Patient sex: F
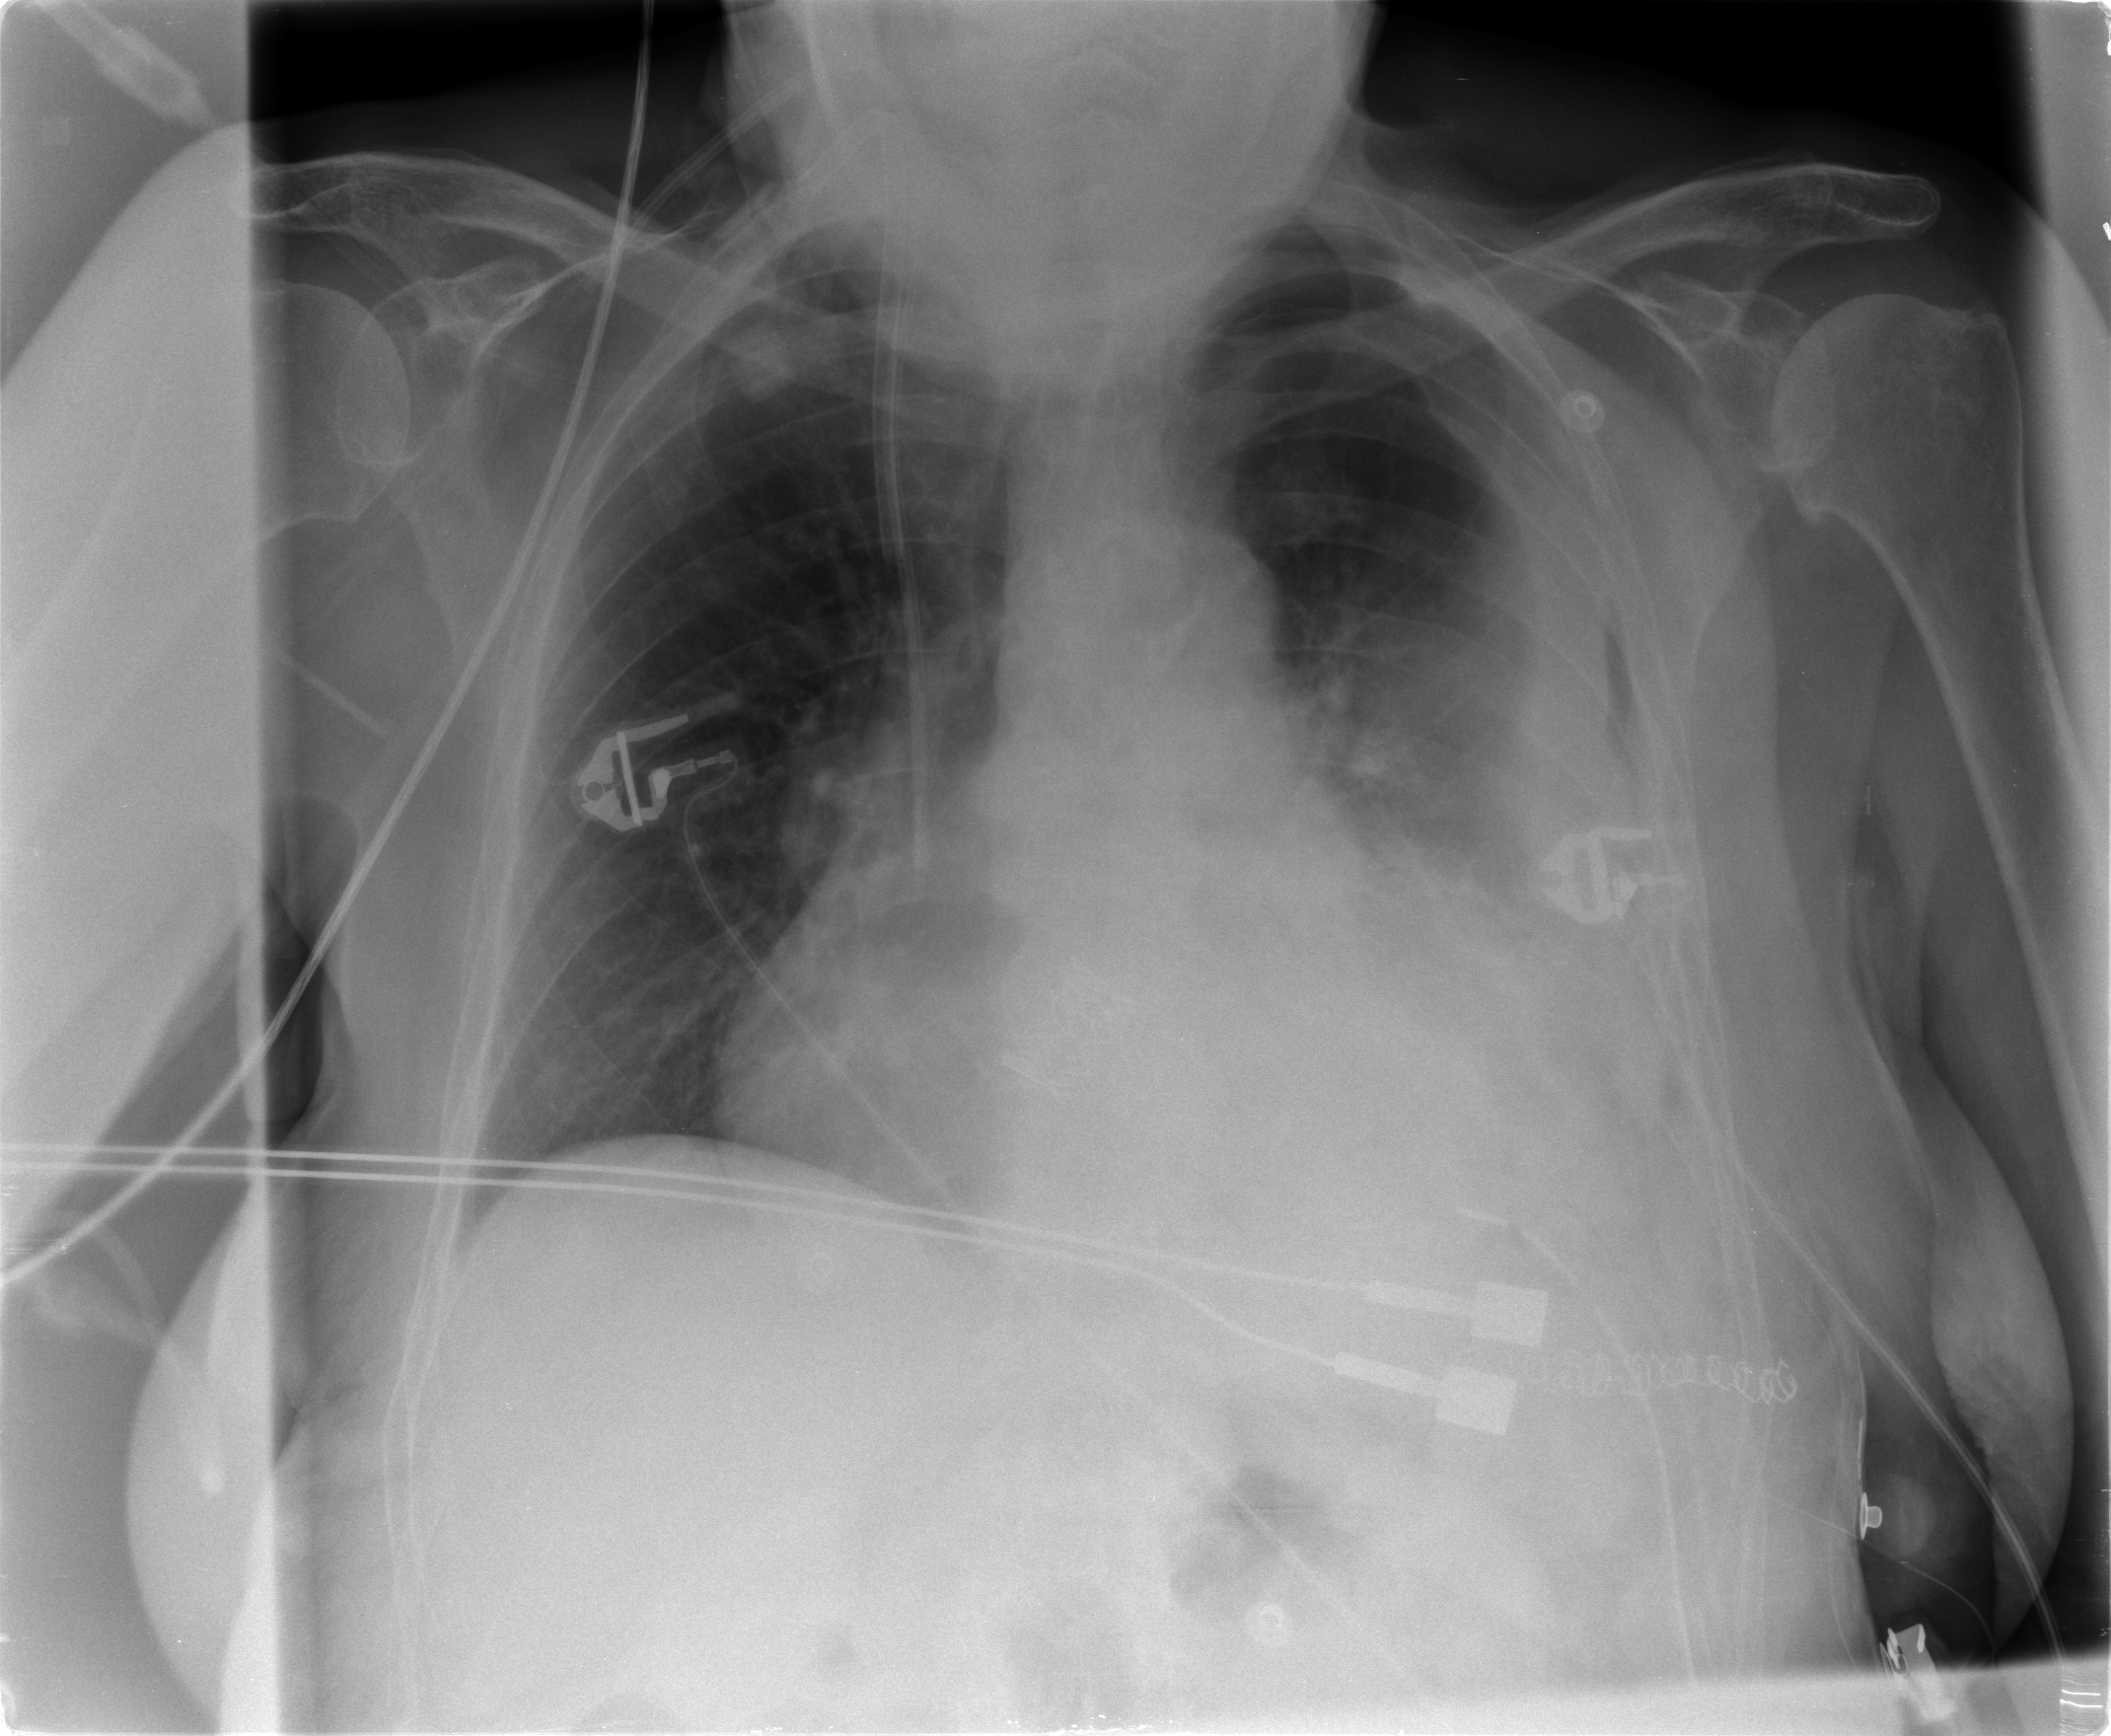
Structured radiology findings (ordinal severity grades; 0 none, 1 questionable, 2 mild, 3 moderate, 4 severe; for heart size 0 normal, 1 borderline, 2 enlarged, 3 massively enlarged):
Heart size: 1
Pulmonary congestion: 2
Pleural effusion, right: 0
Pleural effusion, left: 3
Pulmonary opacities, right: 0
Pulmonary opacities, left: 2
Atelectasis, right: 0
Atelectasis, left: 2